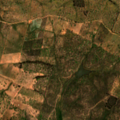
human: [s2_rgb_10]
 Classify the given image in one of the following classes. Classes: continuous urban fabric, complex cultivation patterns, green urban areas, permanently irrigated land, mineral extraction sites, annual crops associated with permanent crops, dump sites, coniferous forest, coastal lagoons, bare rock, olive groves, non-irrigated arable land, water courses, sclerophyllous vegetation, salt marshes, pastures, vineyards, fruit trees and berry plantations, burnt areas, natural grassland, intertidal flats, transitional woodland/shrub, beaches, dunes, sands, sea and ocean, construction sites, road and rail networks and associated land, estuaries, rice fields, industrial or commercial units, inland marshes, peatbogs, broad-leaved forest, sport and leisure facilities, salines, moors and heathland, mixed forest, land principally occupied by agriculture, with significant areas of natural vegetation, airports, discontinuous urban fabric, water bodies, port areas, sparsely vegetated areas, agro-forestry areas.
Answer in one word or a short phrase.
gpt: complex cultivation patterns, agro-forestry areas, broad-leaved forest